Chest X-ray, PA view. Patient: 46 years old, sex M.
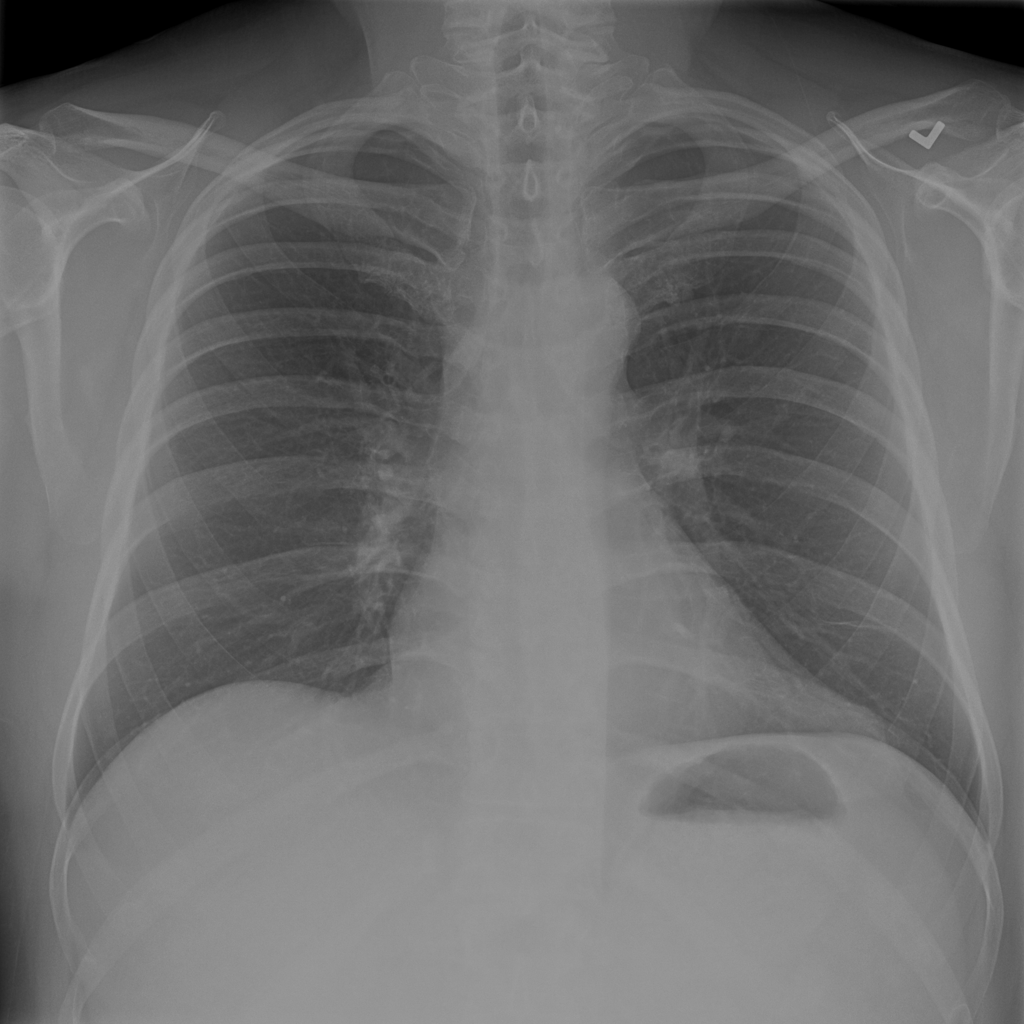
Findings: Infiltration